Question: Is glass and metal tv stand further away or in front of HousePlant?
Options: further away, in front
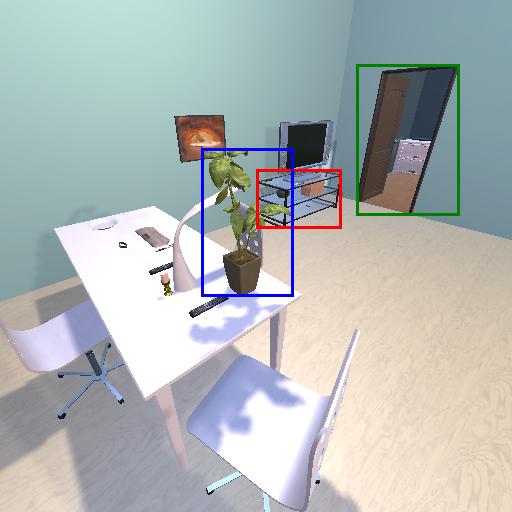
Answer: further away